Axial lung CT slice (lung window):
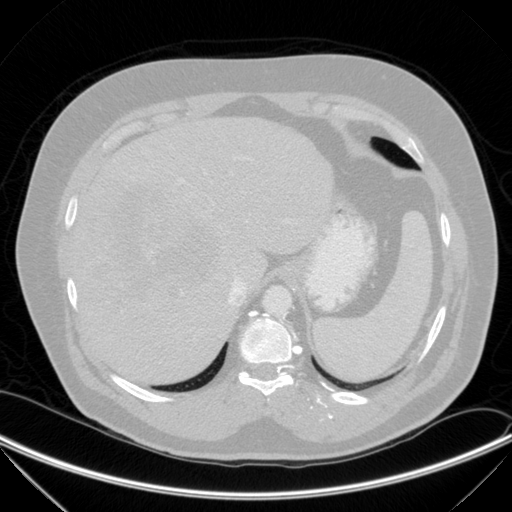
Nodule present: no